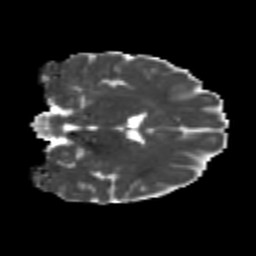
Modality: MD
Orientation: coronal
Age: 24
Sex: male
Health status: healthy
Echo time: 0.074 s